Brain MRI, t1w sequence, axial 2D slice.
Patient: age 43, sex F, weight 95 kg, height 1.95 m
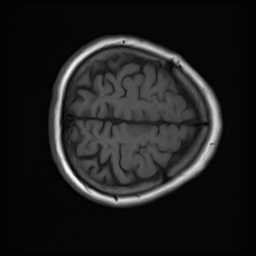